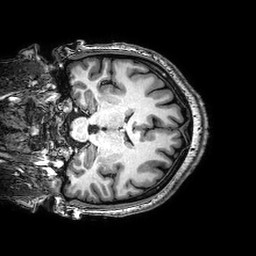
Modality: T1w
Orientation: coronal
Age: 27
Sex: male
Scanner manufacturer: philips
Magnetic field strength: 3 T
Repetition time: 0.008411 s
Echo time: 0.0039 s